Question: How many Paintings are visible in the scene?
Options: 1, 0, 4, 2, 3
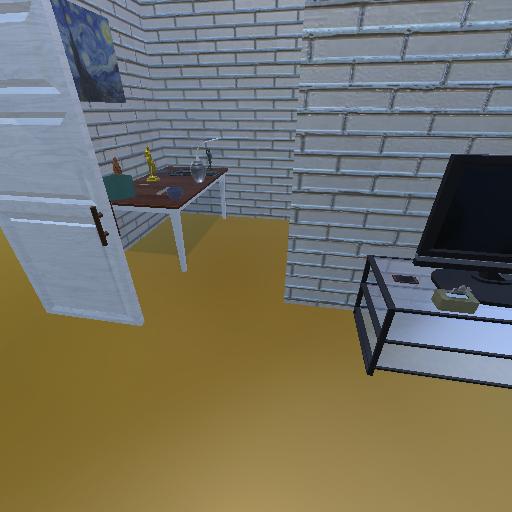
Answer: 1